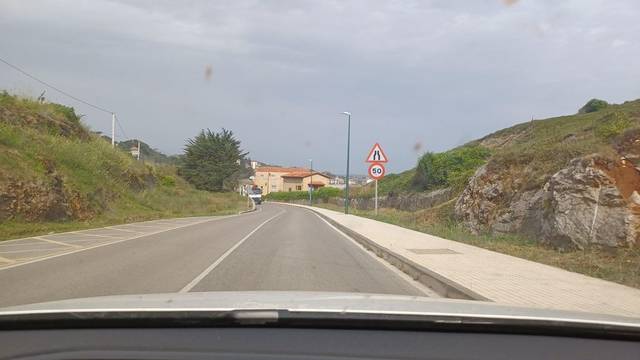
Region: Spain
Coordinates: 43.388, -4.277